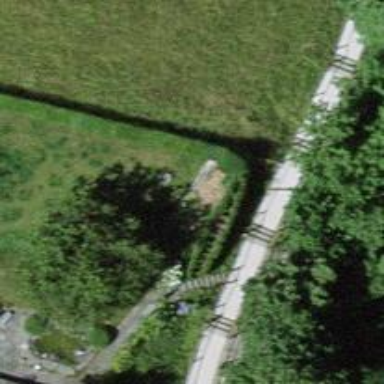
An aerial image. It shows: Hedge barrier.